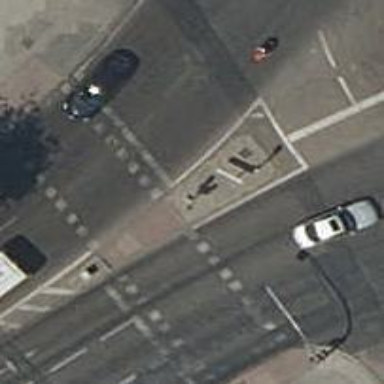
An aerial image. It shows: Kerb barrier.